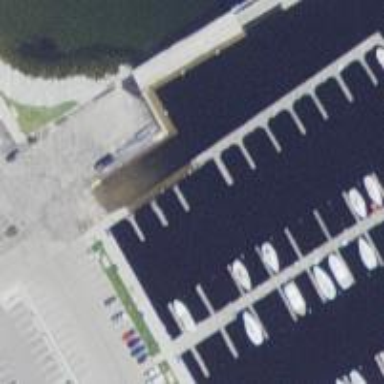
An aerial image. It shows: Slipway on leisure land.